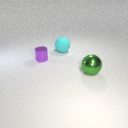
small purple metal cylinder behind large green metal sphere